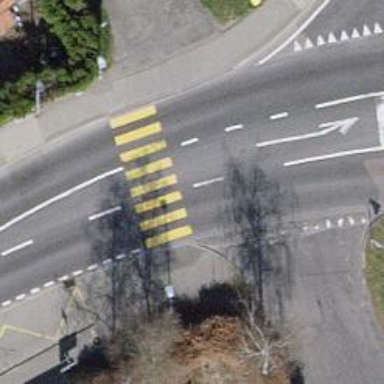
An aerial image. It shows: Zebra crossing on the road.